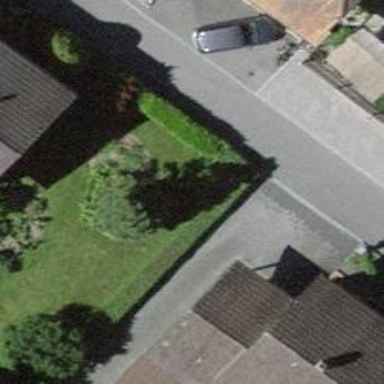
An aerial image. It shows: Hedge acting as barrier.